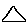
Label: triangle